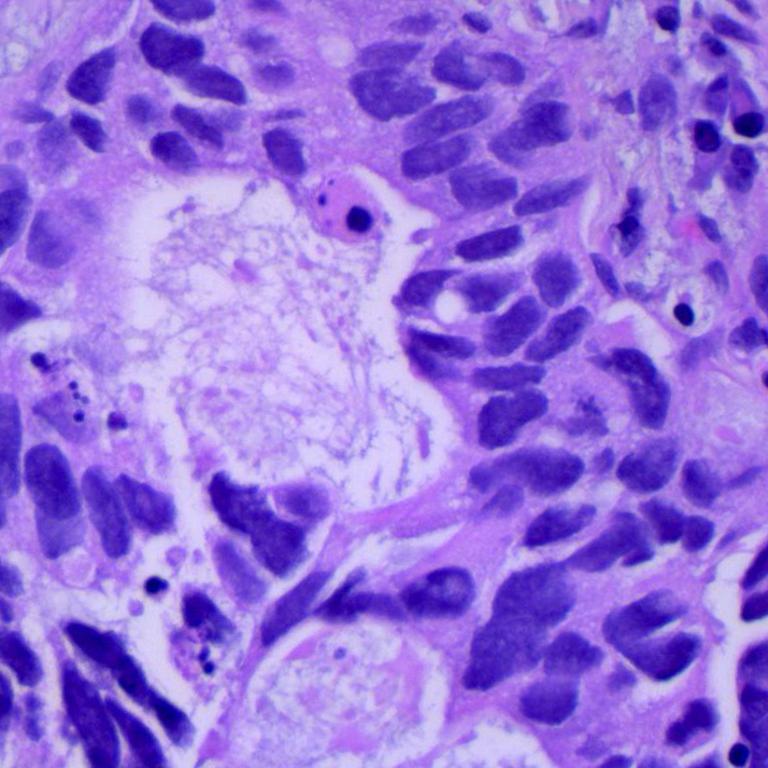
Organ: lung
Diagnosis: adenocarcinomas